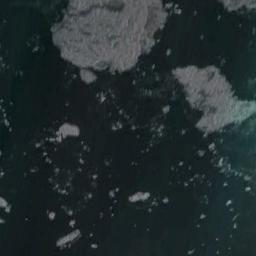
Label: sea_ice